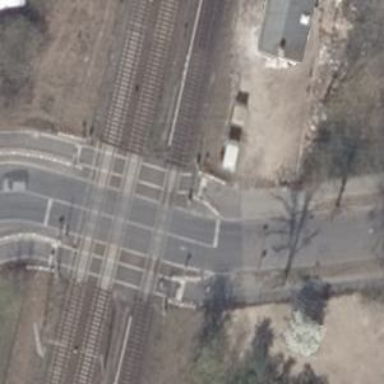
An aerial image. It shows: Level crossing with both lights and saltire in place.